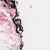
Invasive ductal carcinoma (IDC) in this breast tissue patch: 0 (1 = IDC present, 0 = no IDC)